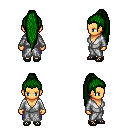
a pixel art fantasy rpg character, female body template, human, tanned skin, white robe, magenta pants, green extra-long topknot hairstyle, ghillies, four views (front, back, left, right), 2x2 character sprite sheet, small pixel art, hard edges, no anti-aliasing